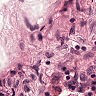
Metastatic tissue present: no